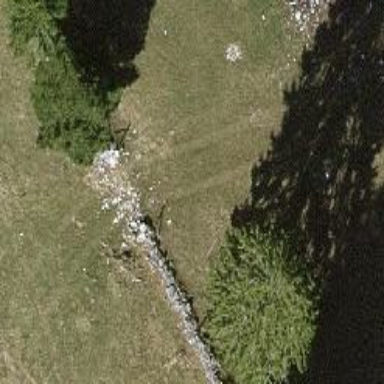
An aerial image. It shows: Wall made of dry stone.